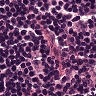
Metastatic tissue present: no